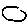
Label: circle